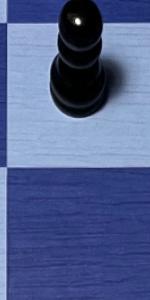
Label: Empty